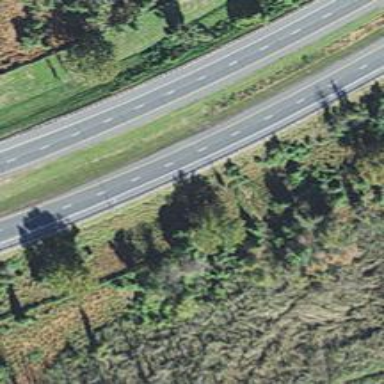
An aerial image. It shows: View of motorway.